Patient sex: M
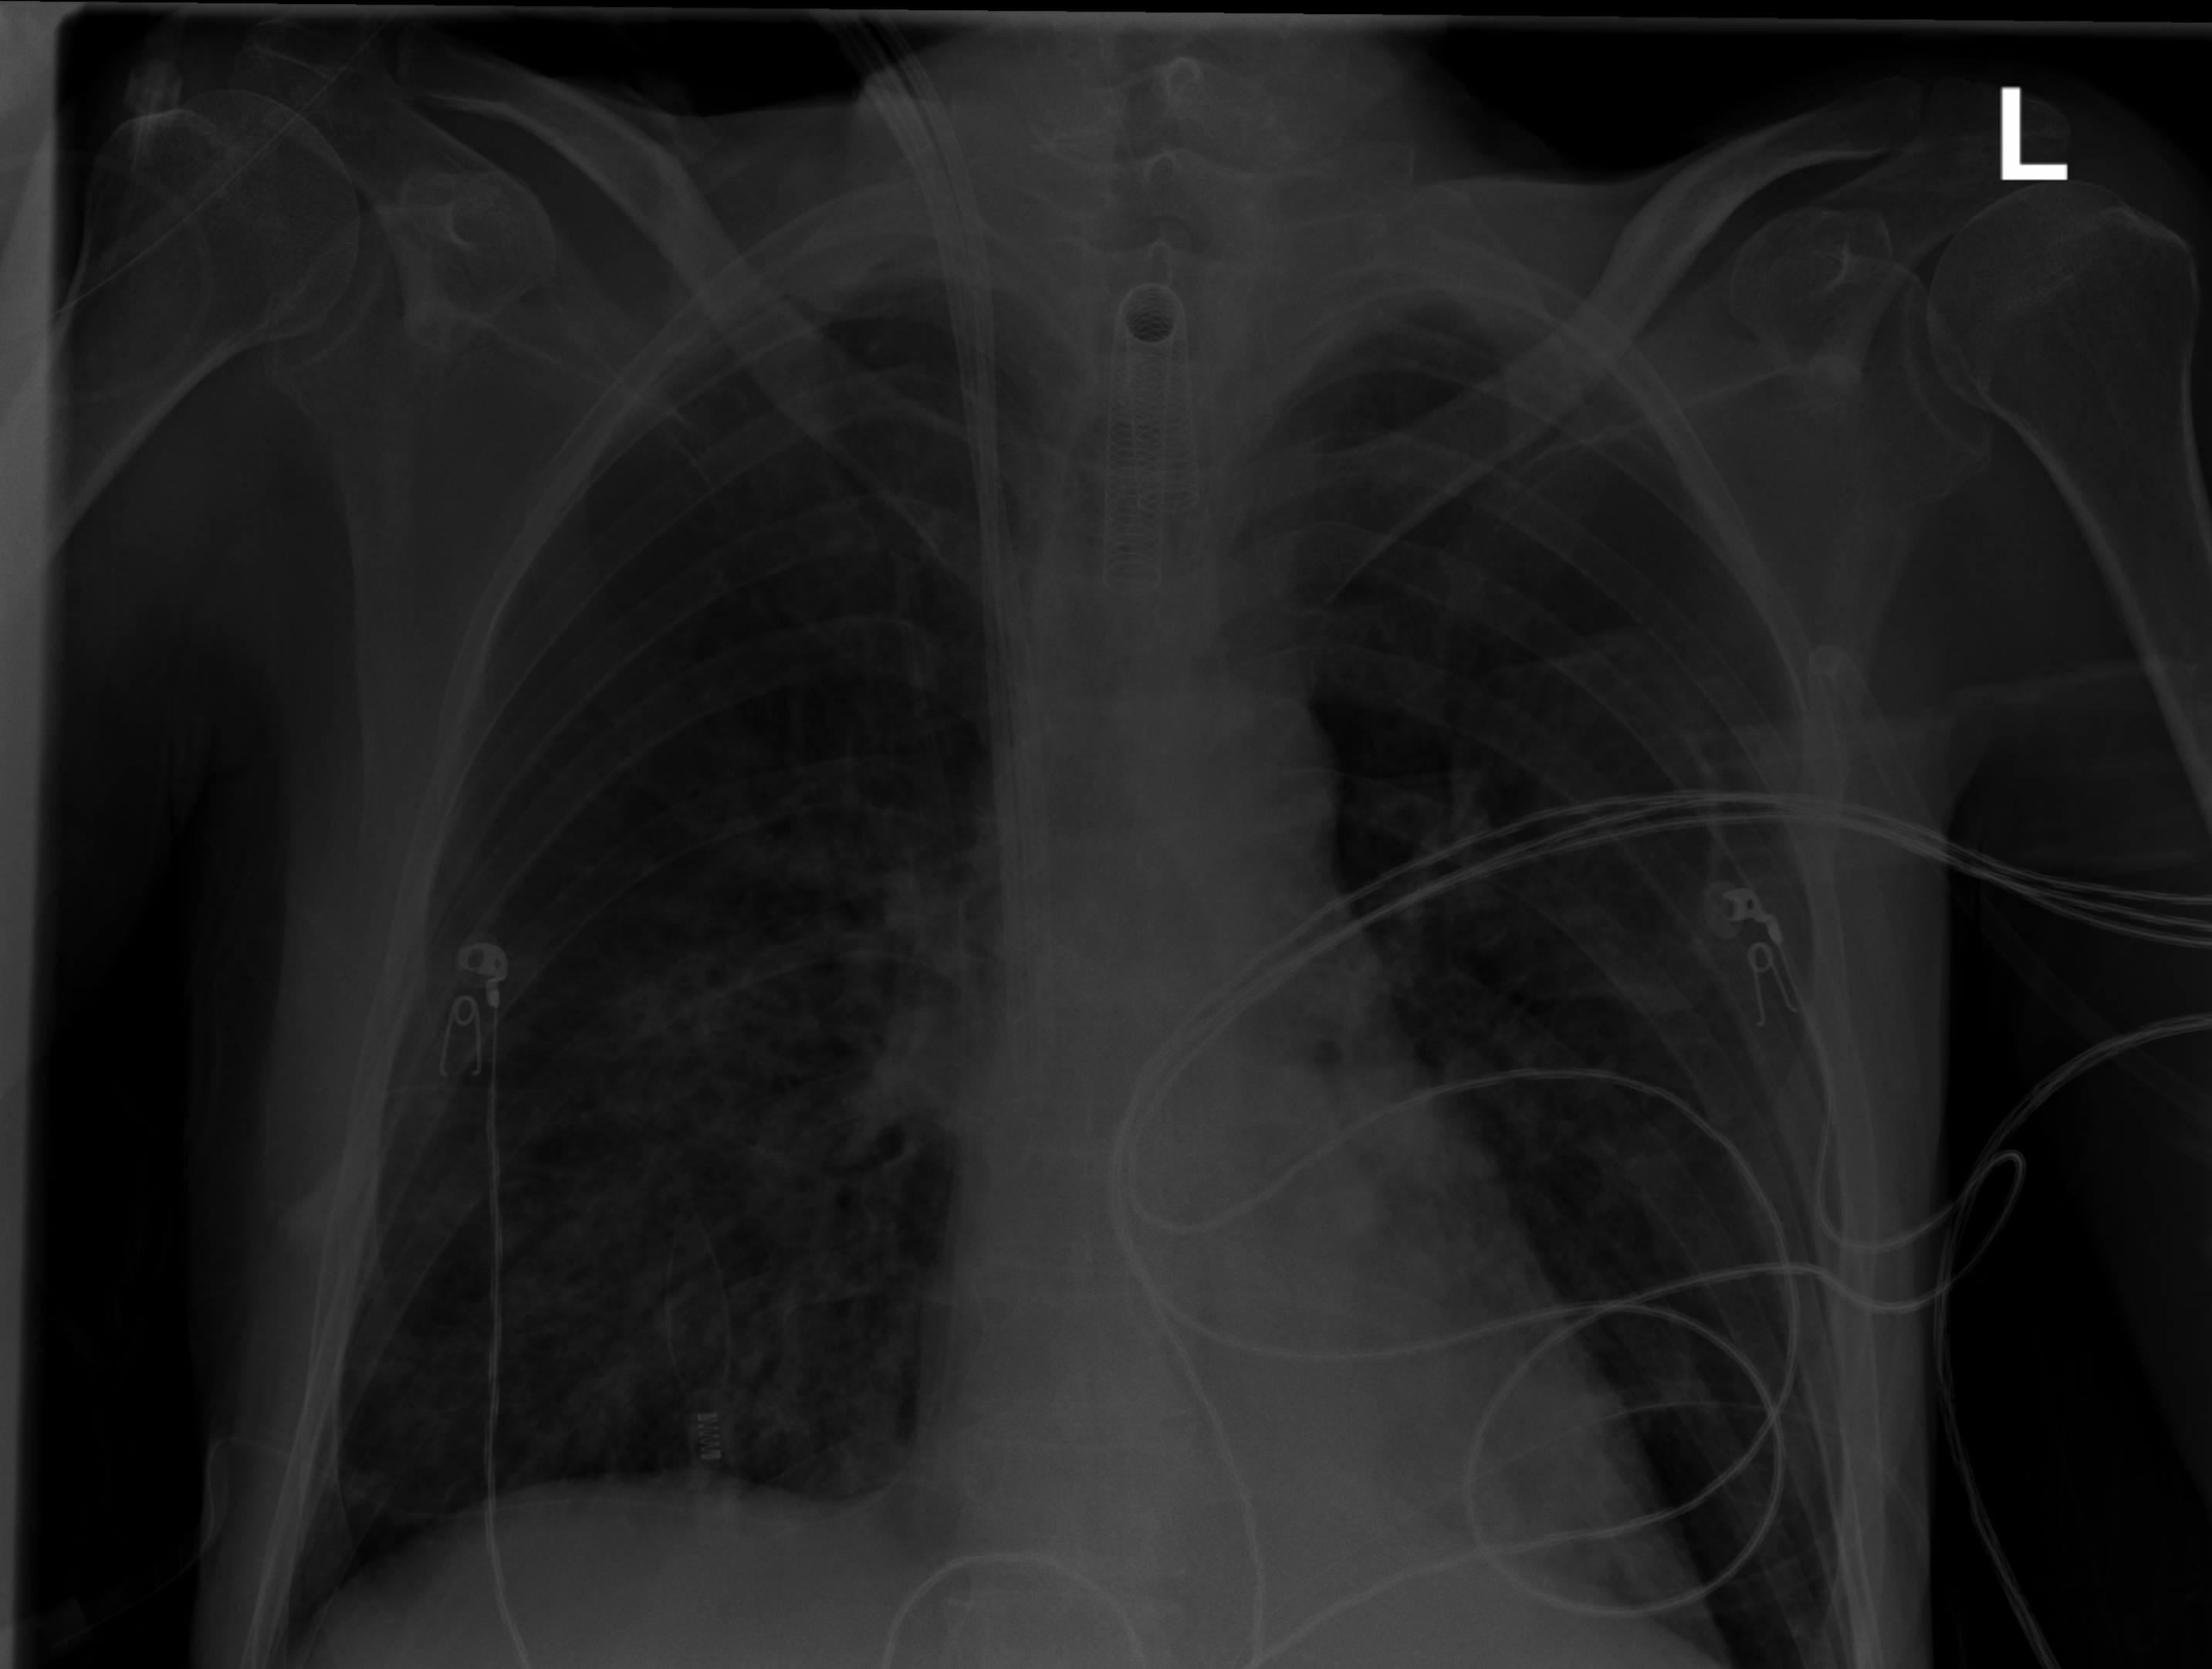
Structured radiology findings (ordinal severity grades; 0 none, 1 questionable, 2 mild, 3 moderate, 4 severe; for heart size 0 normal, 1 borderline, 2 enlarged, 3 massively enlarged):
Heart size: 0
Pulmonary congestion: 0
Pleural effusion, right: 0
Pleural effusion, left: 0
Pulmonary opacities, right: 2
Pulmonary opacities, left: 2
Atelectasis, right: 2
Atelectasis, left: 2